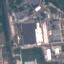
Land use / land cover: Industrial